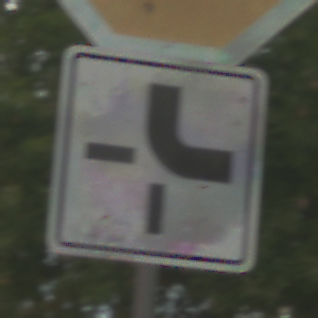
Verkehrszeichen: VerlaufVorfahrtsstrasse4
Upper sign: Stop
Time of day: MorningAfternoon
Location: Outdoor (Suburban)
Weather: PartlyCloudy
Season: NotSpecified
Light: Natural